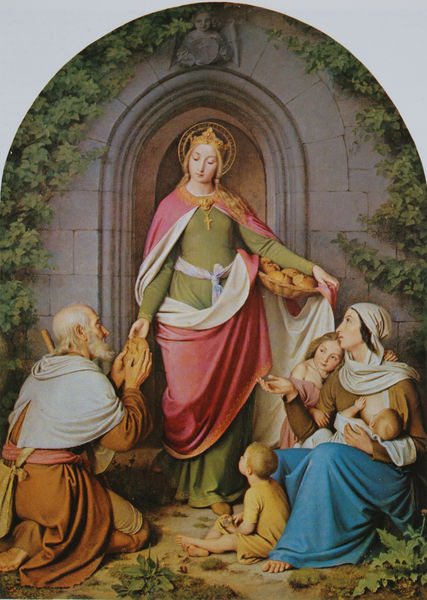
Titel: Die Hl. Elisabeth
Künstler: August Schott
Standort: München
Institution: Privatbesitz
Schlagwörter: baum, blau, blätter, hand, mann, umhang, weiß, bäume, frauen, gelb, grün, mädchen, ocker, sand, sitzen, blumen, braun, brust, frau, kleid, orange, tür, blick, gras, gürtel, haus, rot, schloss, tuch, weg, rock, bart, blond, wand, arme, stehen, stein, steine, bildnis, hände, busch, boden, gewand, gold, mantel, stoff, drei, familie, kind, mutter, pflanzen, krone, kinder, stock, engel, ranken, bogen, stab, kette, mauer, baby, rundbogen, essen, homme, korb, brot, junge, tor, fussboden, eingang, alter, greis, knabe, fuss, kreuz, religion, palast, torbogen, stillen, moos, geben, beeren, blanc, knien, geschenk, beten, anschauen, ranke, portal, heiligenschein, efeu, hunger, kniend, knieen, unkraut, historismus, bettler, elisabeth, königin, heilige, wanderstab, femme, heilig, maria, magdalena, armut, christen, almosen, gabe, hirte, sein, christentum, ikone, paysan, bitten, josef, betteln, bleu, vieillard, armenspeisung, speisung, bébé, enfant, marie, vierge, arche, église, barbara, ange, verteilen, strahlenkranz, brotkorb, knder, rose, ernähren, gebäide, gnade, güte, heilgenschein, himmelskönigin, kniet, sainte, croix, genoux, chrétien, saint, reine, dankbar, elisabeht, offrande, adelheid, pain, mendiant, bbogen, mariea, vergabe, religieux, pélerin, distribution, orphelin, poupon, miche